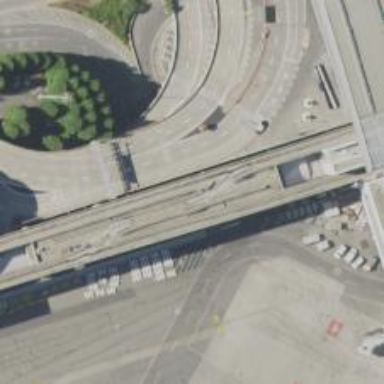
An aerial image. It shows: Monorail bridge over railway.